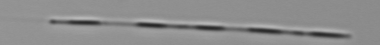
Label: Leptocylindrus